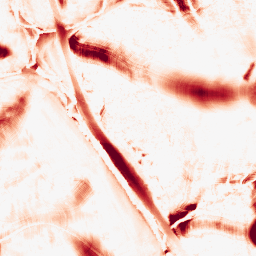
Category: morphological
Decomposition family: morphological_ellipse
Decomposition parameters: operation: opening
width: 50
height: 50
Upsampling method: bicubic_16x
Upsampling parameters: scale: 16
Upsampling scale: 16